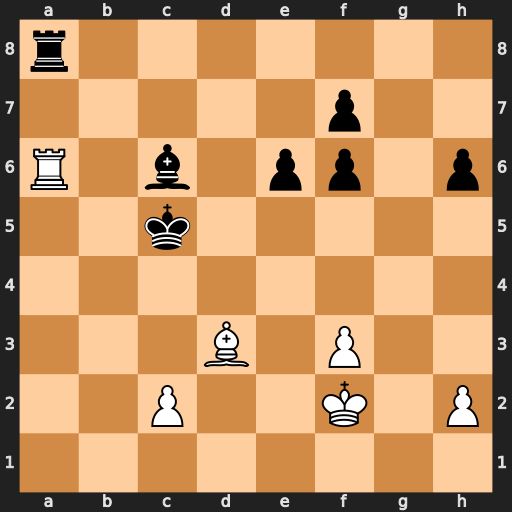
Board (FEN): r7/5p2/R1b1pp1p/2k5/8/3B1P2/2P2K1P/8
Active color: w
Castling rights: -
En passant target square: -
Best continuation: Rxc6+ Kxc6 Be4+